Question: everyone !
I am designing a application and I firstly copied a sample application from the internet to see how to develop it.
I expect to see somebody else to write search and display and do some works on BLE device. And everything nears OK, except these two underlined errors.

So where should I import these two classes?
Any suggestions would be very helpful!
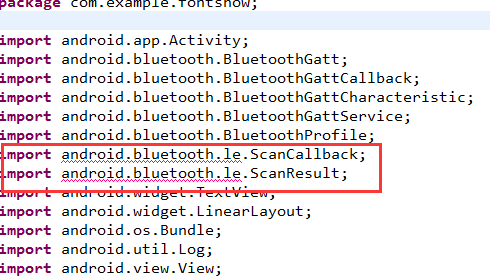
Answer: <URL> were only added in API 21.
Make sure that API 21 is installed and also the project's build target is set to >= 18.